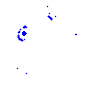
Particle: kaon